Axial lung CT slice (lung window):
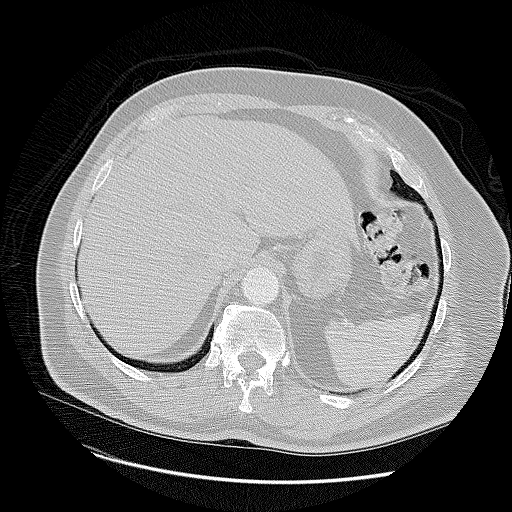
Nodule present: no